Question: When I go to update the page "localhost: 3000" at the end of the lesson I get what happens in the image I have attached. While if I unload "node.js" the "localhost: 3000" does not work anymore, i.e. it gives me this error "We're sorry, but something went wrong.If you are the application owner check the logs for more information." Why?

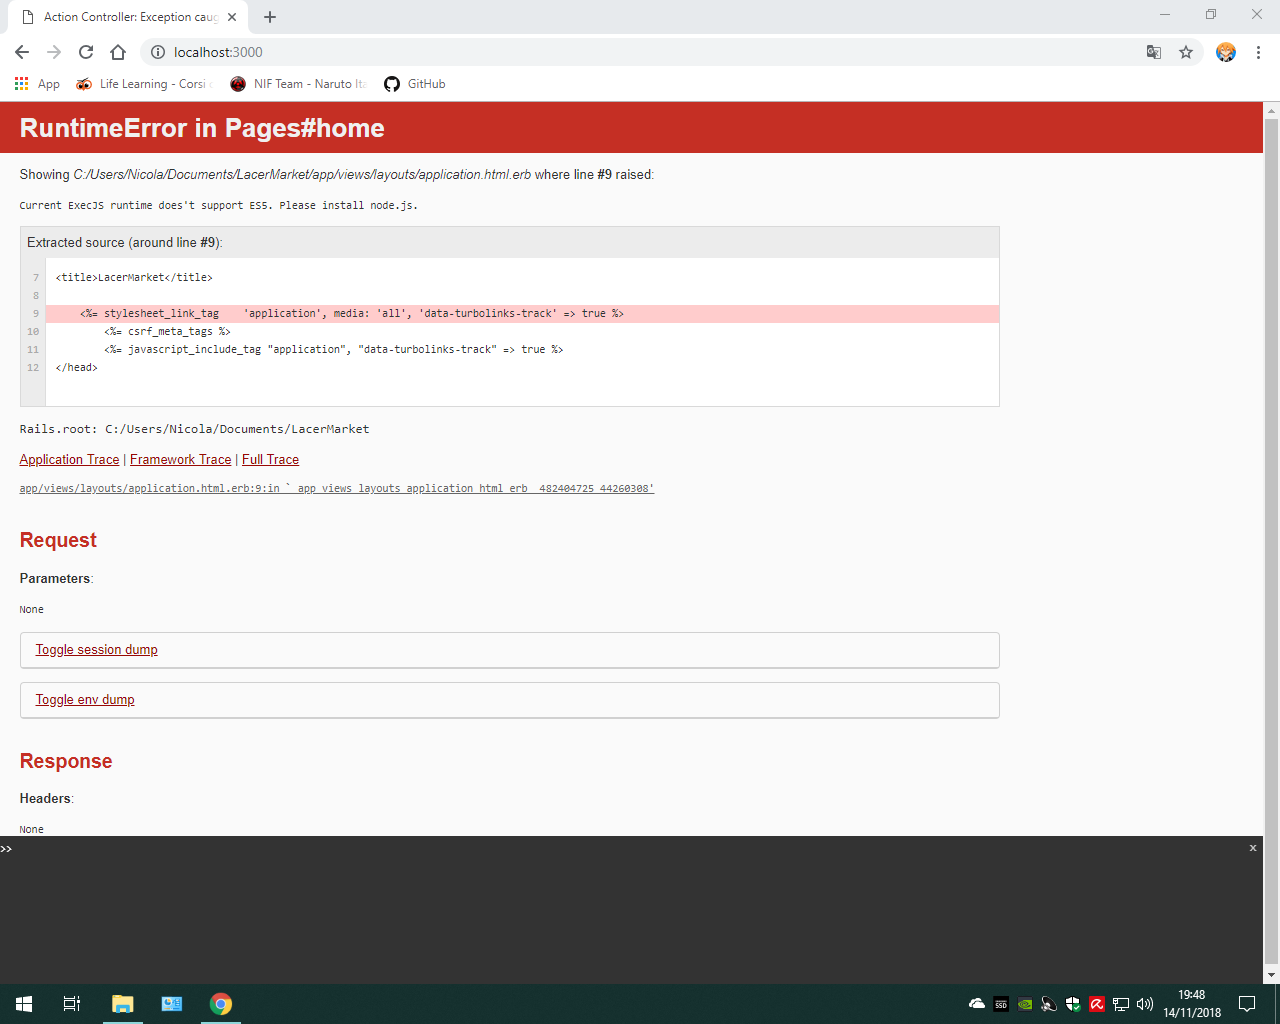
Answer: The main problem was in your Gemfile here
'''
gem 'therubyracer', platforms: :ruby
gem 'mini_racer', platforms: :ruby
'''
You had two racer type gems, you only need one.
You should just use 'gem 'mini_racer'' and get rid of 'therubyracer'. Do that and run 'bundle install'. You will also need to clean up merge conflict stuff left in your 'routes.rb' file. Do that before 'bundle install' and you should be good.
You probably also don't need to lock your gem versions until you have a more developed and stable stack. You might as well upgrade everything early on since some of the versions you have our out of date. To upgrade your gems just remove all the version stuff after each gem line i.e.
'''
gem 'coffee-rails', '~> 4.2'
'''
can just be
'''
gem 'coffee-rails'
'''
After removing them all, then run
'''
bundle update
'''
Here is a <URL> which will do these things in case you have a problem. You can save this locally and then just run 'git apply fix_gem_dependancies.patch' if you like.
UPDATE LAST ONE: This is the last thing I'm doing on this. Get rid of gems you don't need, just use this Gemfile
'''
source 'https://rubygems.org'
gem 'rails', '~> 5.1.3'
gem 'sqlite3'
gem 'puma', '~> 3.7'
gem 'sass-rails'
gem 'uglifier'
gem 'jquery-rails'
gem 'turbolinks'
gem 'jbuilder'
gem 'sdoc'
gem 'autoprefixer-rails'
gem 'execjs'
gem 'materialize-sass'
group :development, :test do
gem 'byebug', platforms: [:mri, :mingw, :x64_mingw]
gem 'capybara', '~> 2.13'
gem 'selenium-webdriver'
end
group :development do
gem 'web-console', '>= 3.3.0'
end
gem 'tzinfo-data', platforms: [:mingw, :mswin, :x64_mingw, :jruby]
'''
The patch I sent you should have fixed the routes but you obviously don't know what you're doing with git. So here is your routes.rb file
'''
Rails.application.routes.draw do
root 'pages#home'
get 'about' => 'pages#about'
# For details on the DSL available within this file, see http://guides.rubyonrails.org/routing.html
end
'''